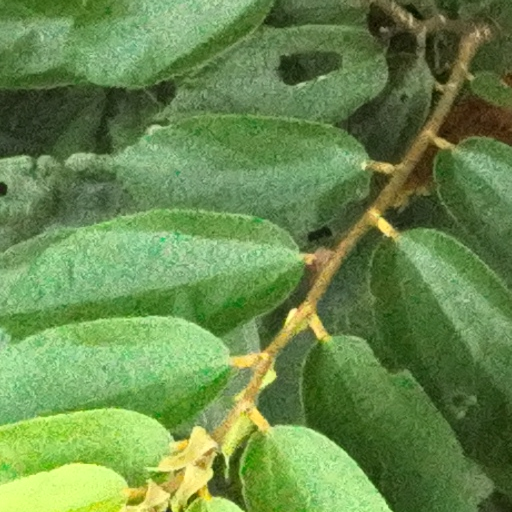
Species: Luehea seemannii
GBIF accepted scientific name: Luehea seemannii
Crown area (m\u00b2): 103.529